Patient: sex M, age 43
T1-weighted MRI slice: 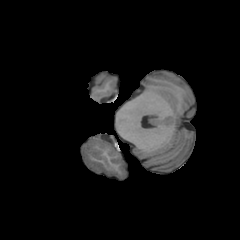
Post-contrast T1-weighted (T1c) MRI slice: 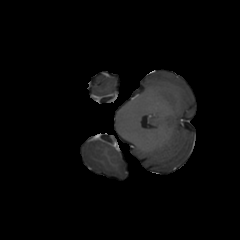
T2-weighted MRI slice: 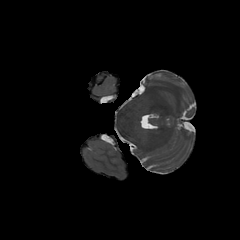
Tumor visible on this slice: no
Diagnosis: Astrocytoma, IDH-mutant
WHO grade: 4